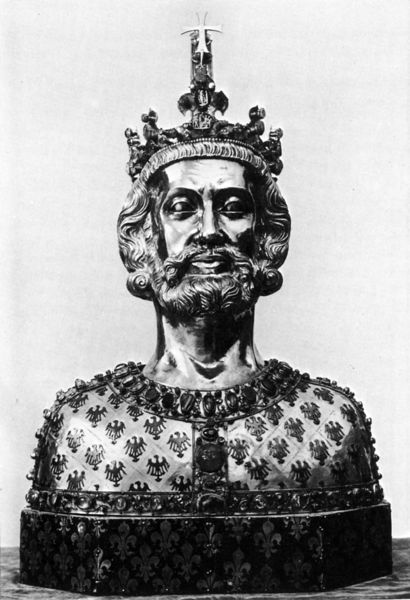
Titel: Reliquienbüste Karls des Großen, mit der Krone Karls IV.
Standort: Herkunftsort: Prag (EU - Tschechische Republik); Herkunftsort: Aachen (EU - D)
Institution: Aachen, Domschatz
Schlagwörter: adler, dunkel, kopf, mann, weiß, grau, mund, nase, schmuck, schwarz, bart, augen, gesicht, kragen, sockel, bildnis, hals, porträt, gewand, gold, haare, mantel, edelsteine, krone, locken, schultern, deutschland, relief, kaiser, könig, ernst, büste, ornamente, metall, plastik, knöpfe, kreuz, richard, backenbart, lilie, verziert, otto, karl, lilien, reliquie, korne, pfalz, deutsches reich, adamsapfel, bundesadler, ottone, karöl